Field crop: maize
Growth stage: 2
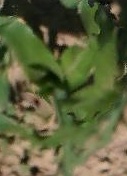
Species: maize